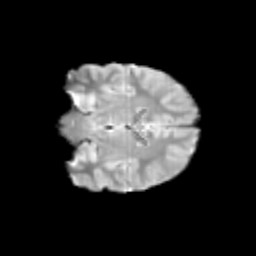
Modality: T2w
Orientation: coronal
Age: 11
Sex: male
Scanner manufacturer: siemens
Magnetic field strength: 3 T
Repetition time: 3.8 s
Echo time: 0.07 s